Field crop: tomato
Growth stage: 1
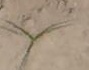
Species: cyperus